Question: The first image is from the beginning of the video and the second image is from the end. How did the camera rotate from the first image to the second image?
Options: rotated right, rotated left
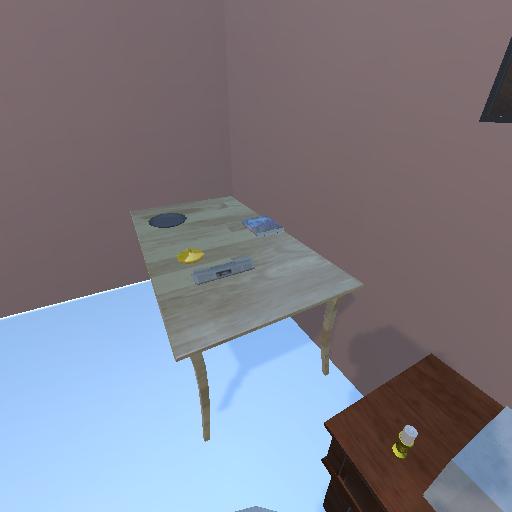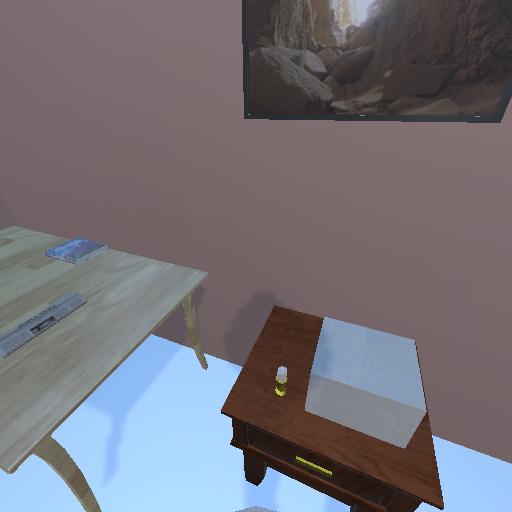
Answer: rotated right